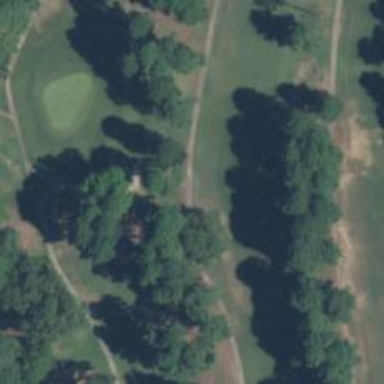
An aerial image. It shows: Path designated for golf carts.